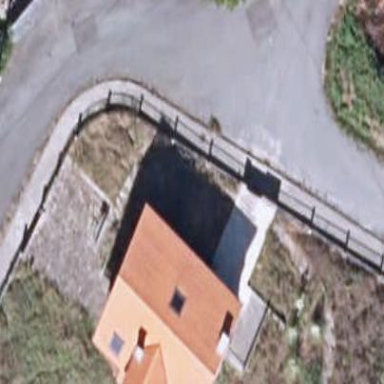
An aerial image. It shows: Simple and straightforward house.